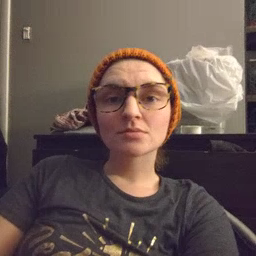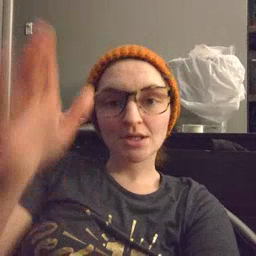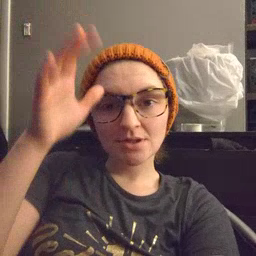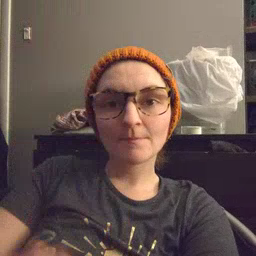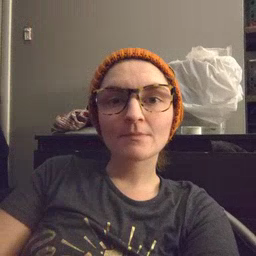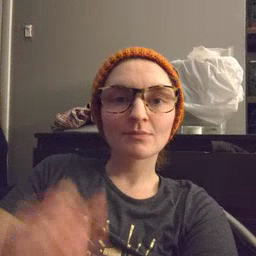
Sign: dad